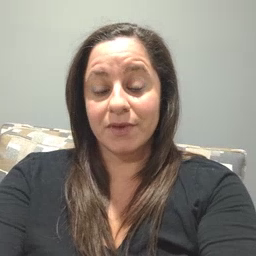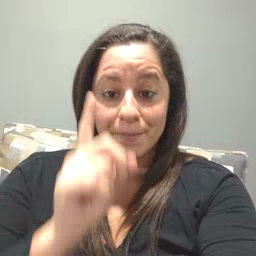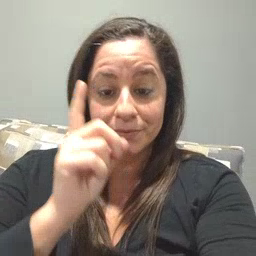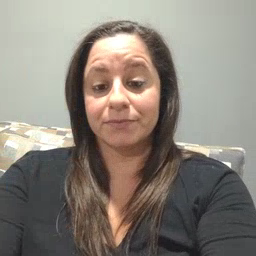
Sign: up